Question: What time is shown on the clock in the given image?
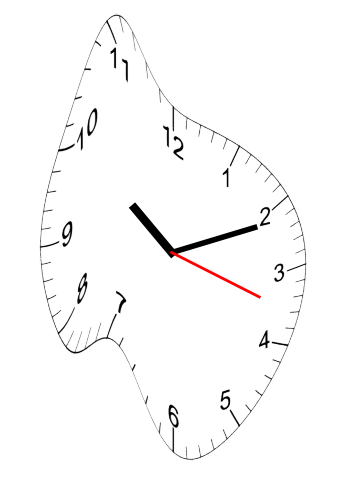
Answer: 10:11:18